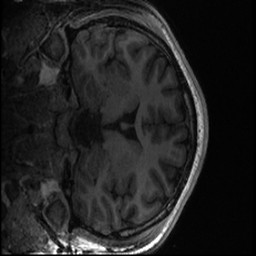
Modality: T1w
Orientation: coronal